Aerial crown-view tile of a tropical tree (Barro Colorado Island, Panama), acquired 20240813:
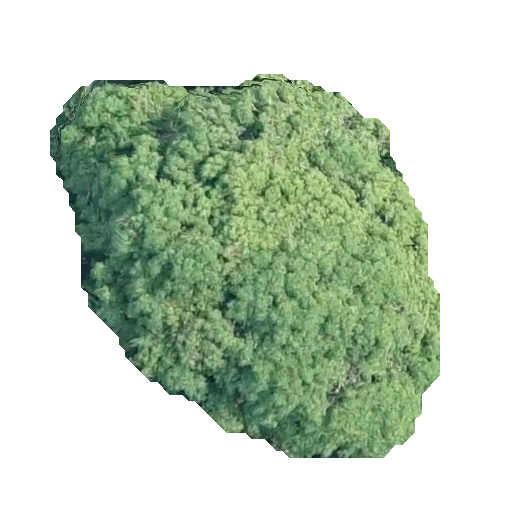
Species: Handroanthus guayacan
GBIF accepted scientific name: Handroanthus guayacan
Crown area: 169.518 m²